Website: macys
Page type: delivery-shipping
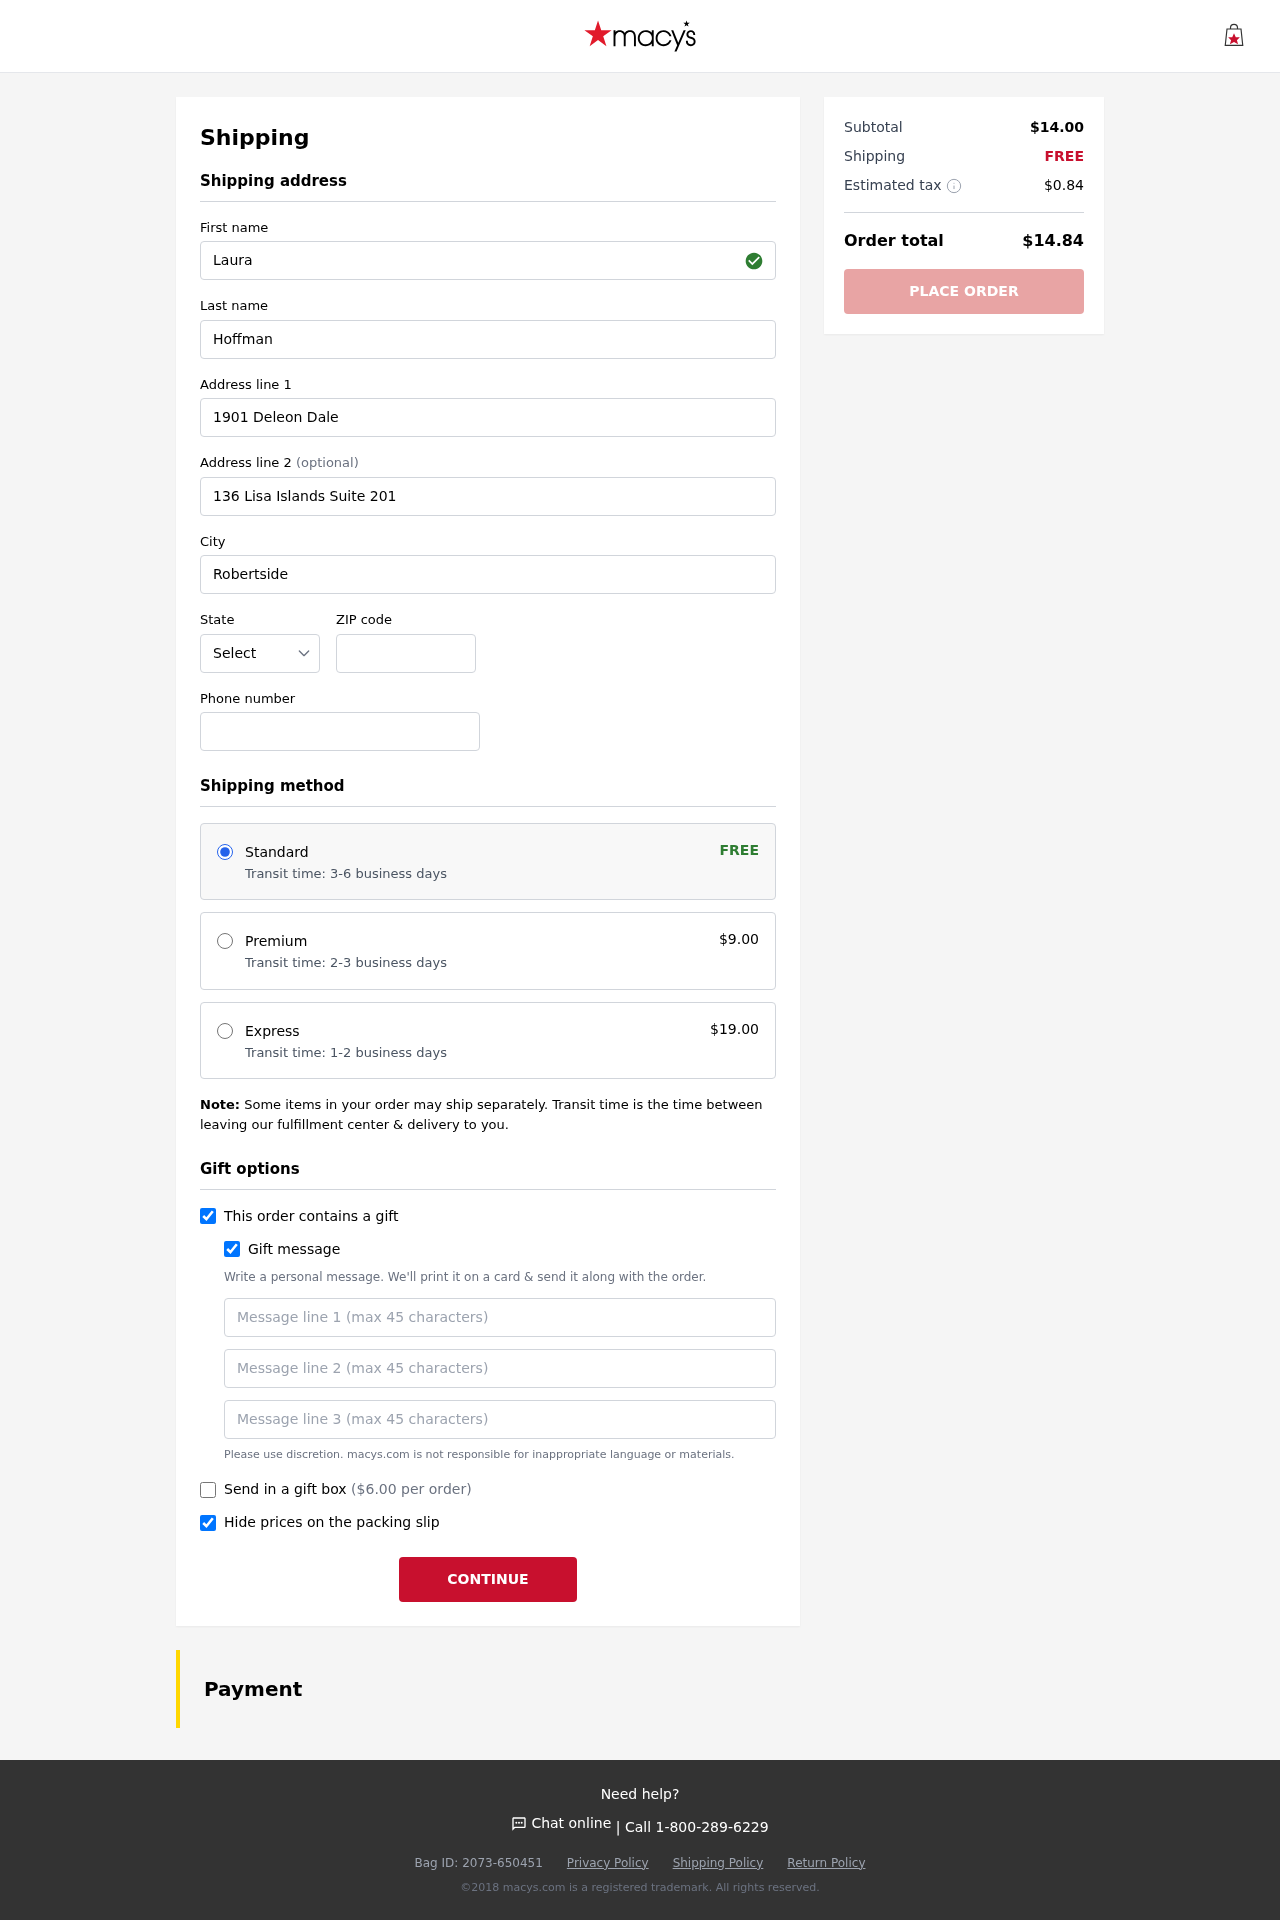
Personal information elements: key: PII_STATE_ABBR
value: WA
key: PII_FIRSTNAME
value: Laura
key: PII_LASTNAME
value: Hoffman
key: PII_STREET
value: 1901 Deleon Dale
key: PII_STREET2
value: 136 Lisa Islands Suite 201
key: PII_CITY
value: Robertside
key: PII_POSTCODE
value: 62351
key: PII_PHONE
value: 8113451672
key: PII_GIFT_MESSAGE
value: Hey Jessica! I thought you’d love this cool neck gaiter to rock during your outdoor adventures—it’s perfect for those sunny days ahead. Hope you enjoy it!  Laura
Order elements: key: ORDER_SHIPPING_STANDARD
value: Transit time: 3-6 business days
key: ORDER_SHIPPING_COST
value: FREE
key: ORDER_SHIPPING_PREMIUM
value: Transit time: 2-3 business days
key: ORDER_SHIPPING_PREMIUM_PRICE
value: $9.00
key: ORDER_SHIPPING_EXPRESS
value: Transit time: 1-2 business days
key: ORDER_SHIPPING_EXPRESS_PRICE
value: $19.00
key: ORDER_GIFT_BOX_PRICE
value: ($6.00 per order)
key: ORDER_SUBTOTAL
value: $14.00
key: ORDER_SHIPPING_COST2
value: FREE
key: ORDER_TAX
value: $0.84
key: ORDER_TOTAL
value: $14.84